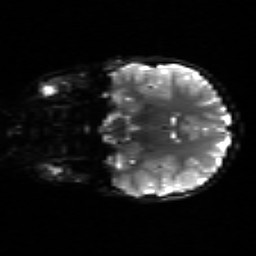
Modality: sbref
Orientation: coronal
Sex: female
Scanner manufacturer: siemens
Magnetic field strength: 3 T
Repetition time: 5 s
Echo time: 0.071 s